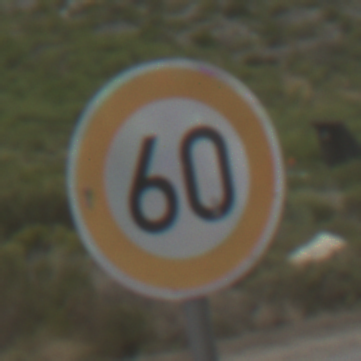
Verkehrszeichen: Geschwindigkeit60
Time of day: Midday
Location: Outdoor (Nature)
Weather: Overcast
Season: NotSpecified
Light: Natural